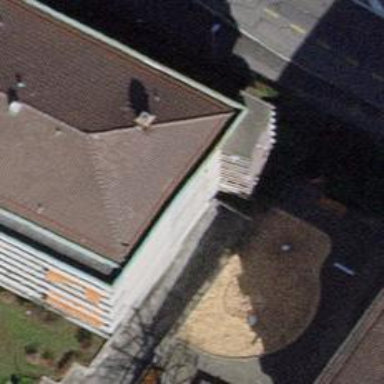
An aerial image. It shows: Playground area for leisure activities on the land.